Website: apple
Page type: account-selection
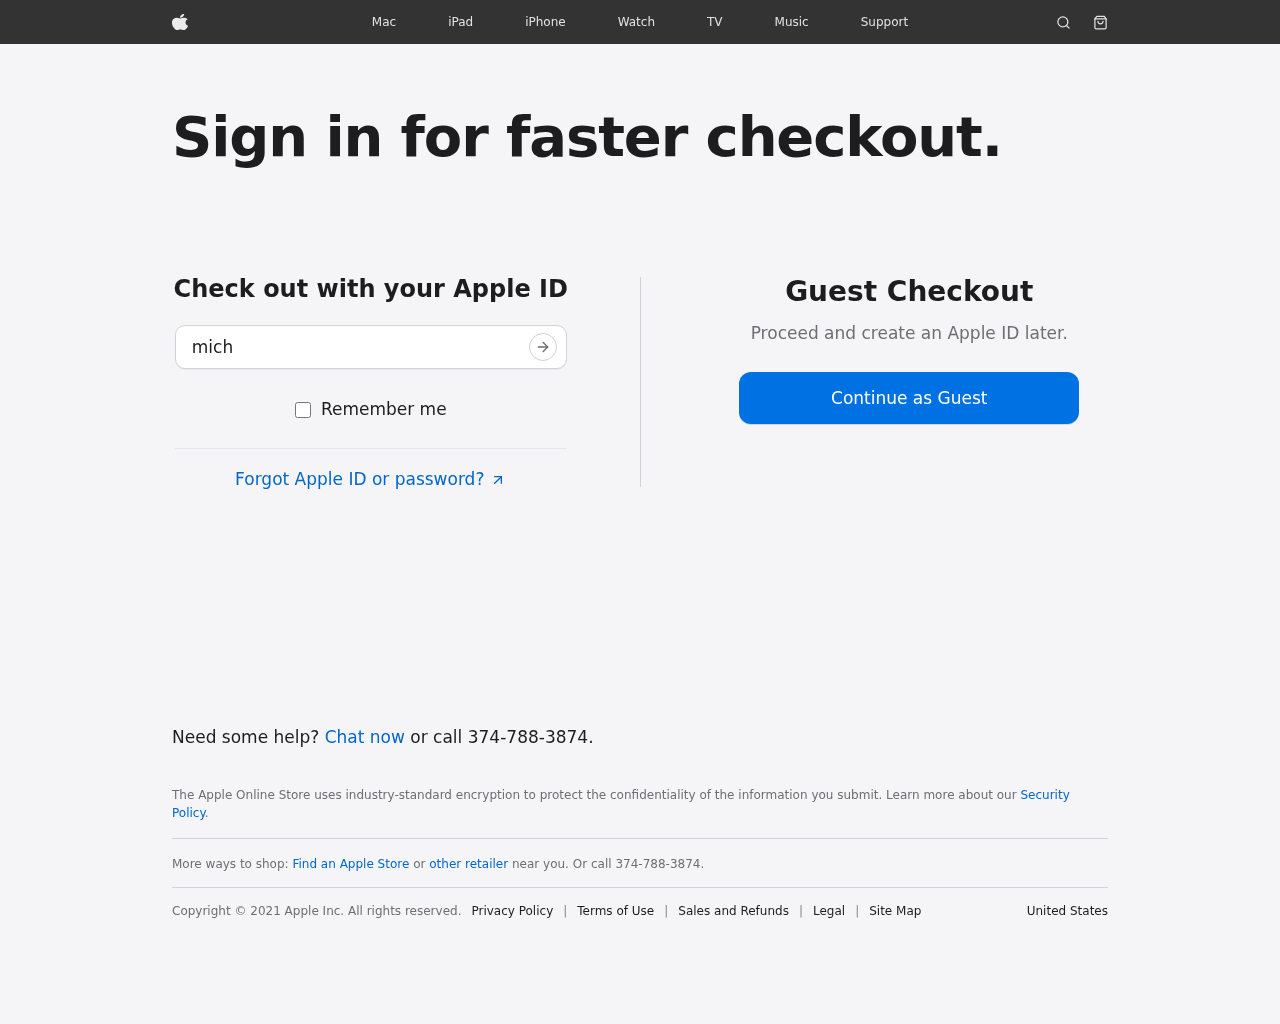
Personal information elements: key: PII_LOGIN_USERNAME
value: michellehopkins39